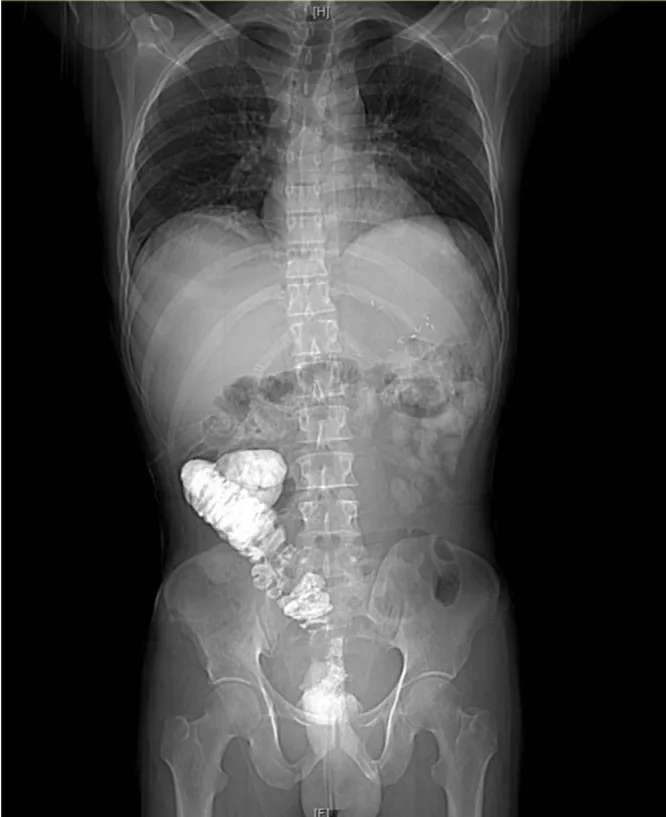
Post operative Barium study. The flowing of contrast through the stoma demonstrates the new anatomy.
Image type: radiology (x_ray)